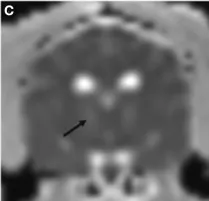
Transverse DWI and ADC map performed on day 4 of hospitalization ADC map. Is most consistent with T2 shine through.
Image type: radiology (mri)